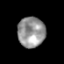
Tissue: prostate
Cell type: T cells
Senescence score: 0.3525
Nuclear area (px): 810
Mean DAPI intensity: 149.896